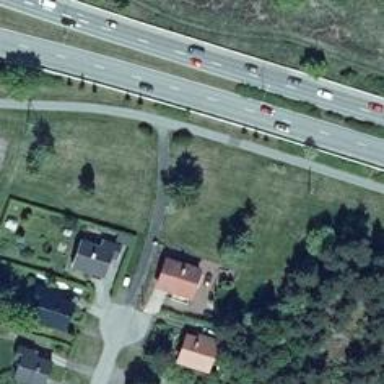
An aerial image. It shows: Asphalt cycleway.